Lunar surface albedo tile
Center latitude: 38.613
Center longitude: 10.616
Resolution (meters per pixel, mean): 144.2
Tile area (km^2): 21368.27
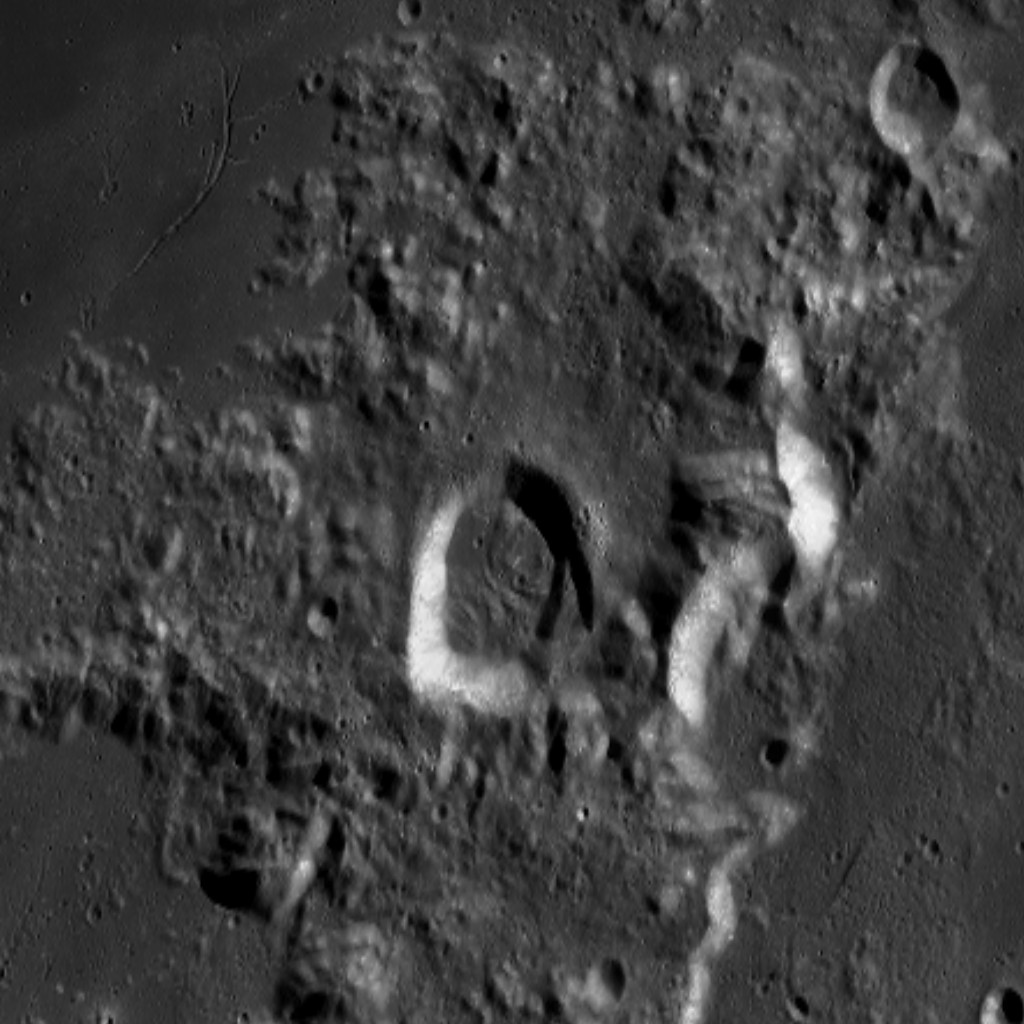